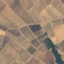
Land use / land cover class: PermanentCrop